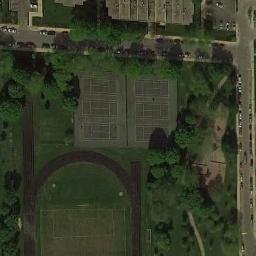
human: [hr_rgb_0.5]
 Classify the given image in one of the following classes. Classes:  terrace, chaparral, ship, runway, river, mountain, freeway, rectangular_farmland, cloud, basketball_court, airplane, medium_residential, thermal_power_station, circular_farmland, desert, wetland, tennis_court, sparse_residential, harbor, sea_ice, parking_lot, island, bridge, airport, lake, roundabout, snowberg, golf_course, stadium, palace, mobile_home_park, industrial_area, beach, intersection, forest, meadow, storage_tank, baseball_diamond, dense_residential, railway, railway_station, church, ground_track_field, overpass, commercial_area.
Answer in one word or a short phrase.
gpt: tennis_court